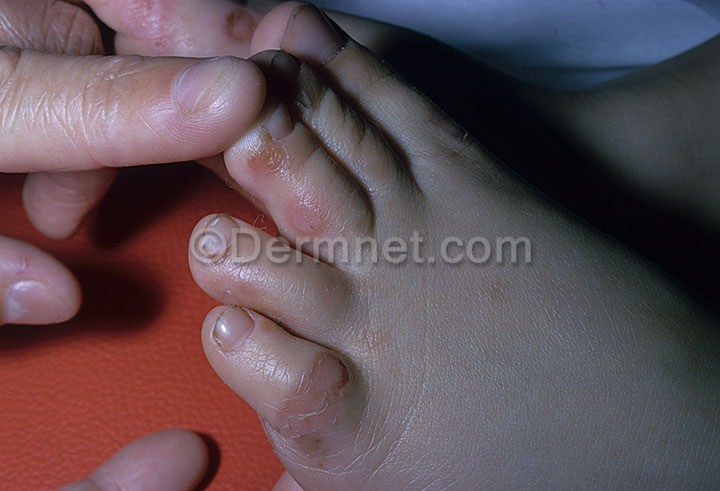
Disease: Bullous Disease Photos